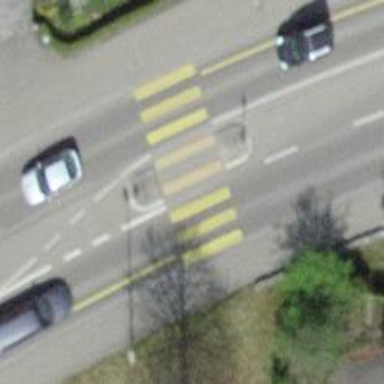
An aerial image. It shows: Uncontrolled zebra crossing with marked island on the road.